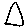
Label: triangle